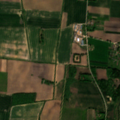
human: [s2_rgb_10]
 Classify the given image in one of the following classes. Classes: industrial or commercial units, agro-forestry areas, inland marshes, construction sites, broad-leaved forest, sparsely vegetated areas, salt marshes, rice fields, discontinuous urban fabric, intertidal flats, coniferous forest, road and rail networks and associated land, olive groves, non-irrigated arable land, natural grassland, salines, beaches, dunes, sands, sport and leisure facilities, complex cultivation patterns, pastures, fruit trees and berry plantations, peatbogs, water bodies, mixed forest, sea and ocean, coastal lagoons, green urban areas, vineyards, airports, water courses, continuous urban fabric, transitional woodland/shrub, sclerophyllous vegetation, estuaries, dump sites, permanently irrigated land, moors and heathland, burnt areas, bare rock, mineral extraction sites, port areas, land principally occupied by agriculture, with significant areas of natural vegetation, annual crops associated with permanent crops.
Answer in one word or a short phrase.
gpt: non-irrigated arable land, pastures, complex cultivation patterns